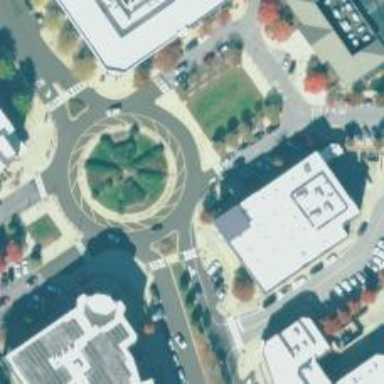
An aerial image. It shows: Residential road with roundabout.